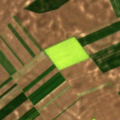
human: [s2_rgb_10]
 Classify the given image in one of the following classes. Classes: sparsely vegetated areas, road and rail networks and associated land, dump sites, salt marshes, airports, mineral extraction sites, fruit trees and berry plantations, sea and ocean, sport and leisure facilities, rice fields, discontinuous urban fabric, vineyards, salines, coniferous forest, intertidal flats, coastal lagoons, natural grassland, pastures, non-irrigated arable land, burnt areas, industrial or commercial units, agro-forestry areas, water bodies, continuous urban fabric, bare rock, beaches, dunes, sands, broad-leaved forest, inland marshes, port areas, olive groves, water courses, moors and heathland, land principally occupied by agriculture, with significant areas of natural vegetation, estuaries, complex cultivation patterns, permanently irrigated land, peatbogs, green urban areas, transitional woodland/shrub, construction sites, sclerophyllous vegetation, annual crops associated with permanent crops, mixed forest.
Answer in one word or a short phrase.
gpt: non-irrigated arable land